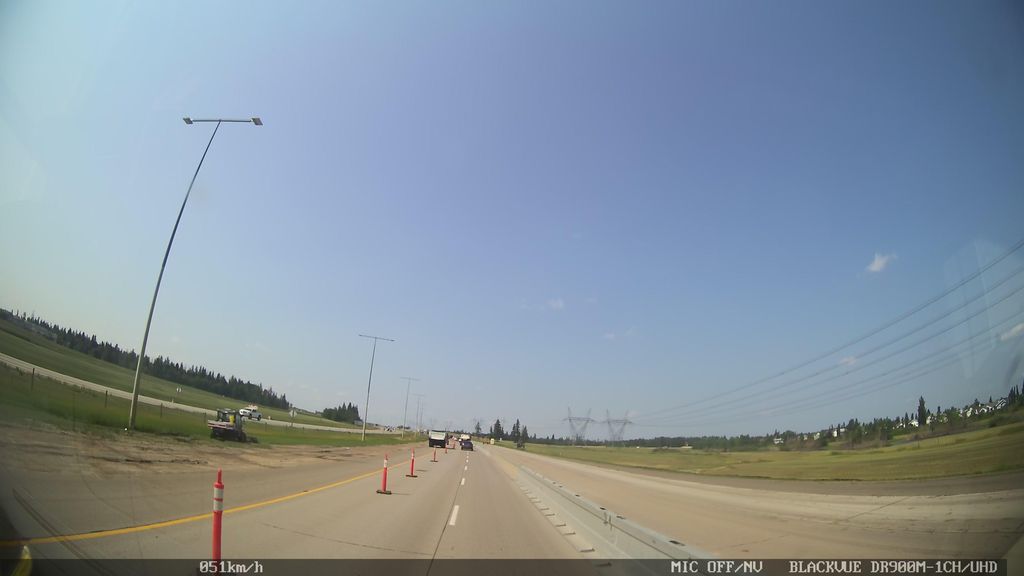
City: edmonton